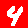
Digit: 4